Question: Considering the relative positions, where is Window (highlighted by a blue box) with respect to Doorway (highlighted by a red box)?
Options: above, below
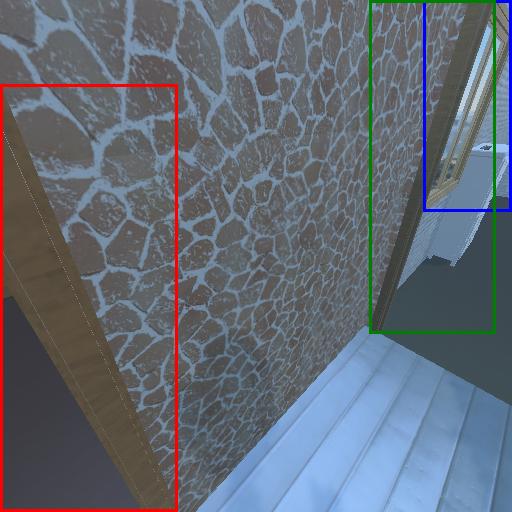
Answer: above